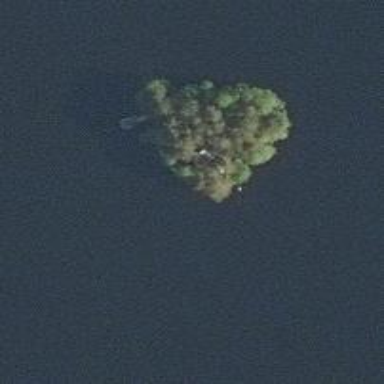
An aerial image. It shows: Island.